Field crop: maize
Growth stage: 2
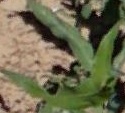
Species: maize